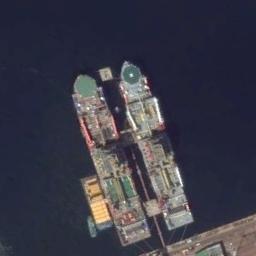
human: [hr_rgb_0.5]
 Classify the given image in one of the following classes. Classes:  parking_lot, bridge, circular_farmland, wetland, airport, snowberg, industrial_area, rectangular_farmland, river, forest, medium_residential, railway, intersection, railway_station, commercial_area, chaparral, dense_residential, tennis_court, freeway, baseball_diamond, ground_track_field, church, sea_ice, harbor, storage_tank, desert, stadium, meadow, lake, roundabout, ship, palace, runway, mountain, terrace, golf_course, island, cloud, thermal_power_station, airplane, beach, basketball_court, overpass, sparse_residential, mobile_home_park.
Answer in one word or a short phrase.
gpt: ship